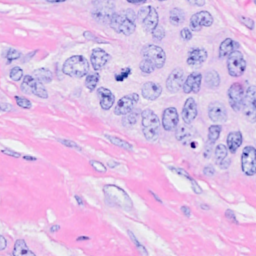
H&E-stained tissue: Breast